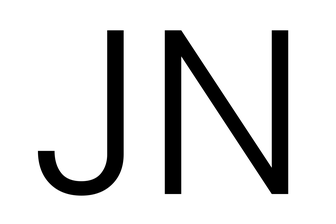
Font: Poppins-Light